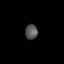
Tissue: lung
Cell type: Endothelial cells
Senescence score: 0.6158
Nuclear area (px): 185
Mean DAPI intensity: 84.081